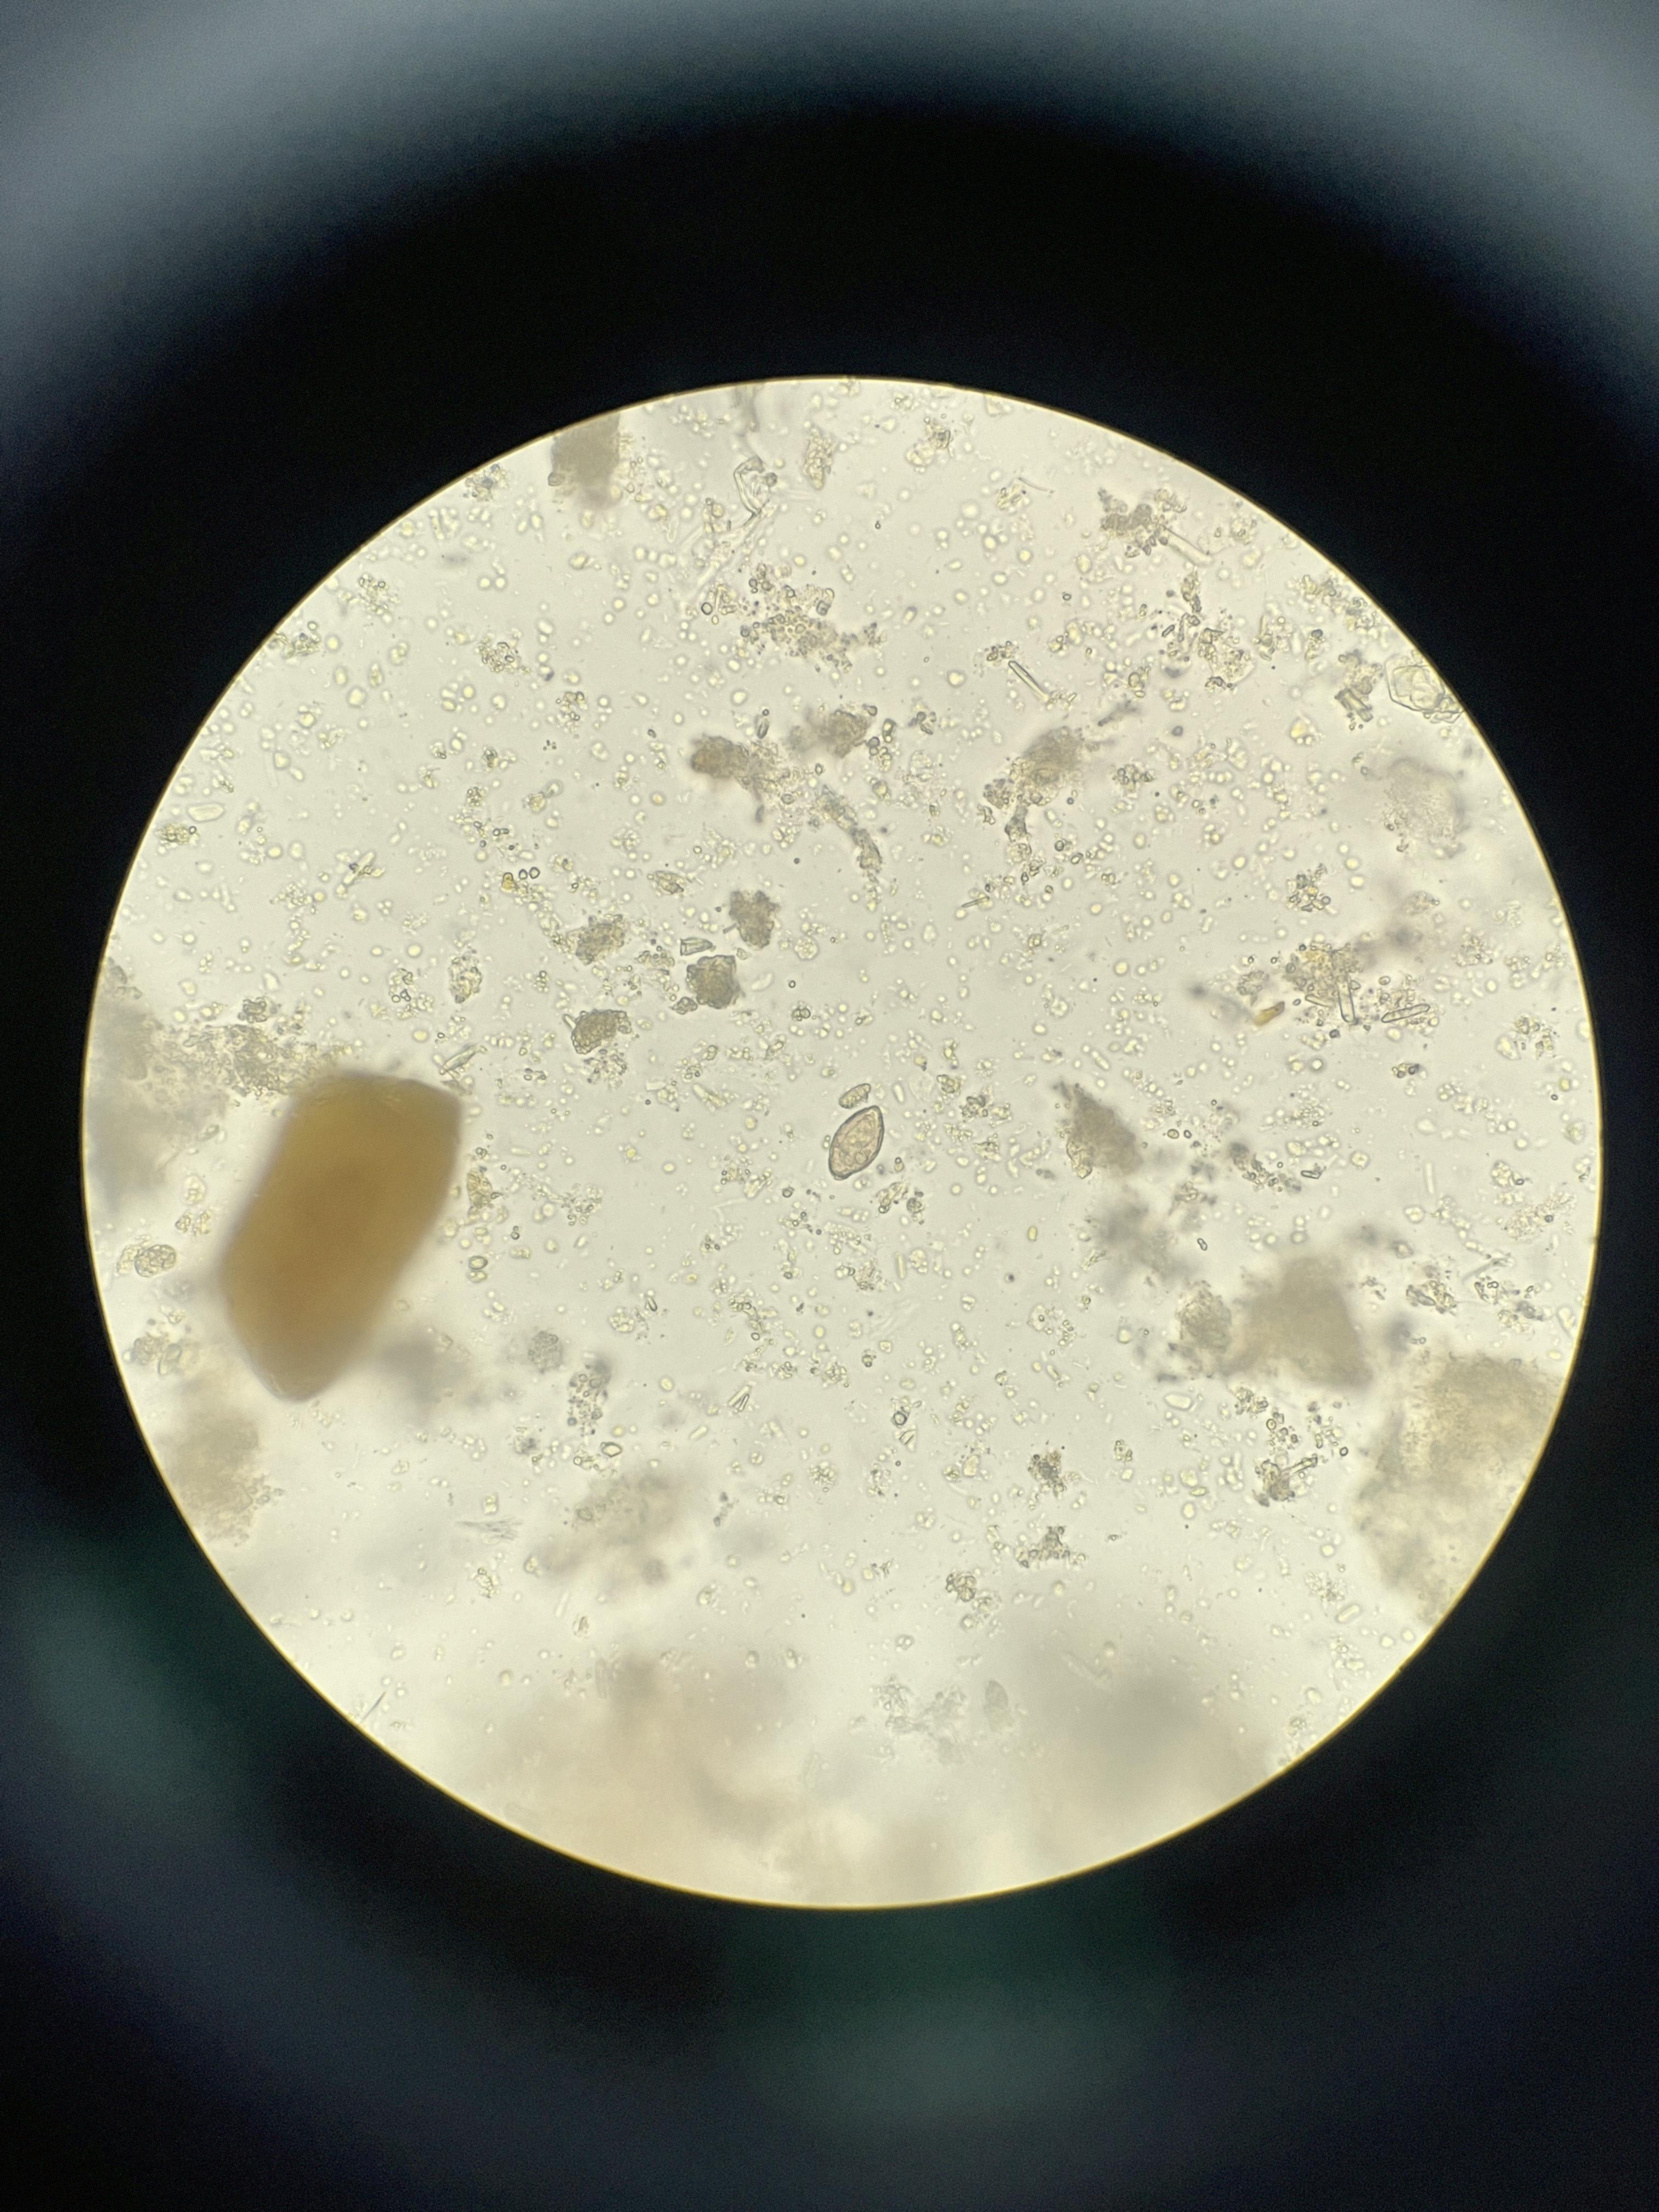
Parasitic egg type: Opisthorchis viverrine